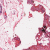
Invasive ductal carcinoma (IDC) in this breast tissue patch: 0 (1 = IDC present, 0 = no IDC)